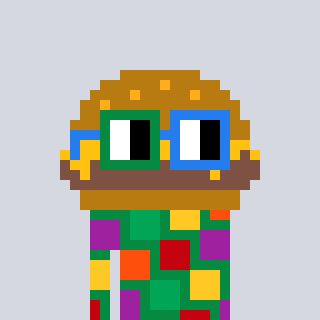
a pixel art character with square green and blue glasses, a burger-shaped head and a green-colored body on a cool background